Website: apple
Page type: account-selection
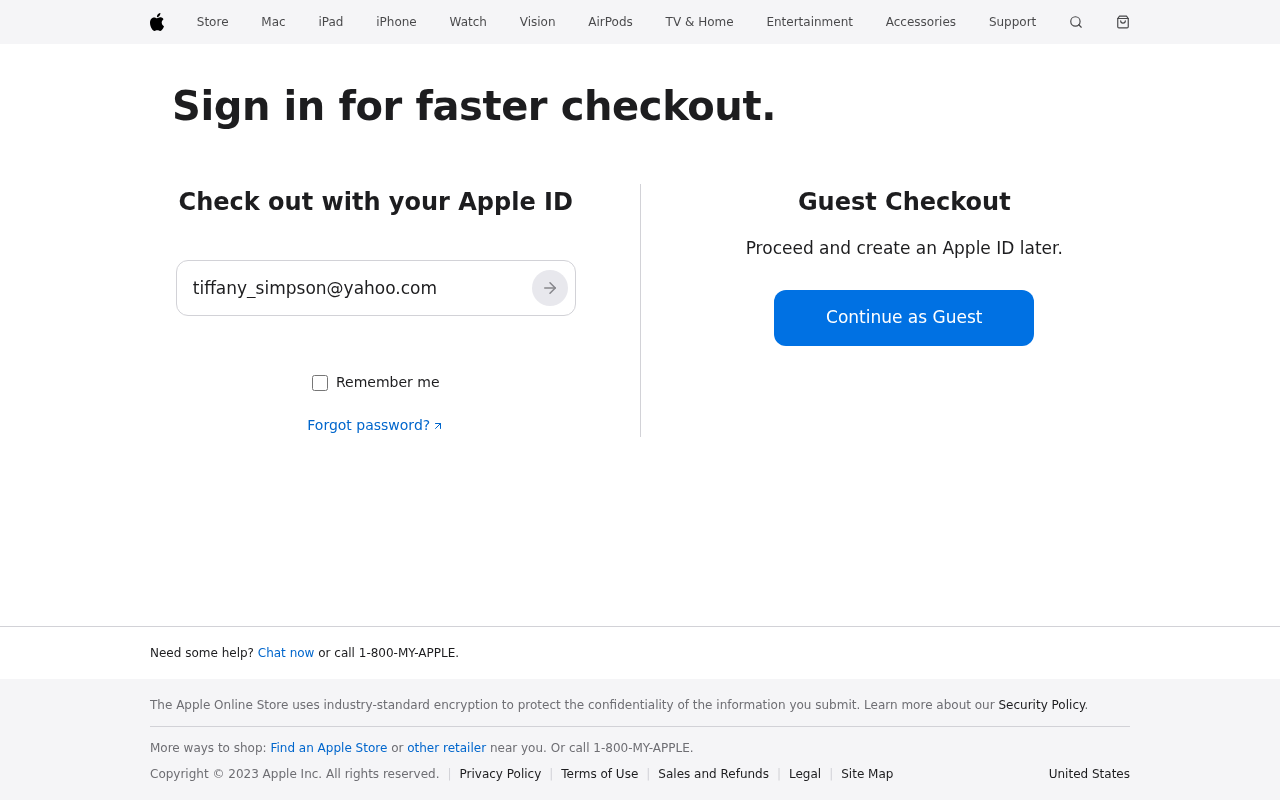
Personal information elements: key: PII_EMAIL
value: tiffany_simpson@yahoo.com